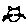
Label: cat